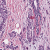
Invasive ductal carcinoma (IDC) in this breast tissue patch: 1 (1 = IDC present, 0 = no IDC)